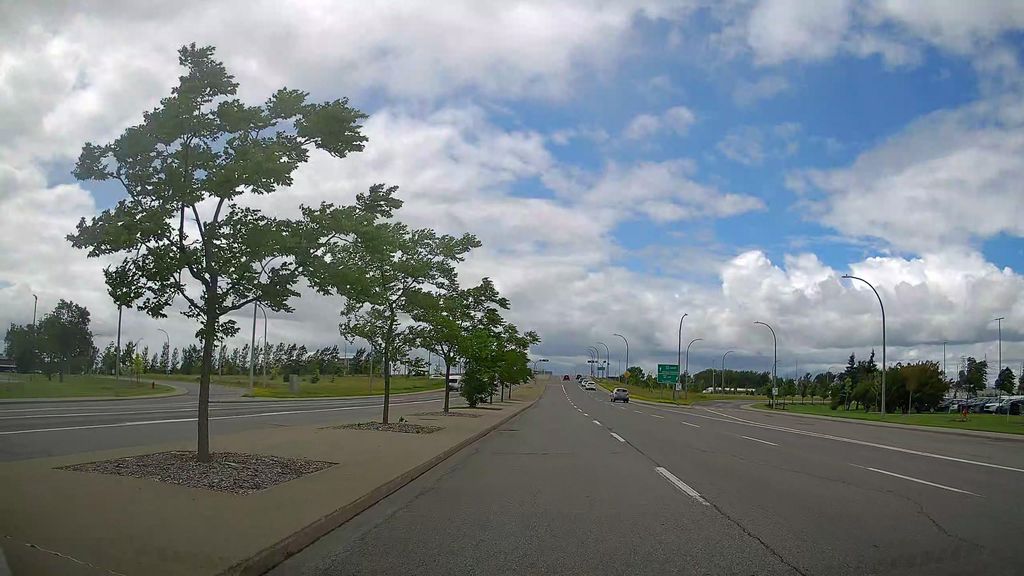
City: montreal